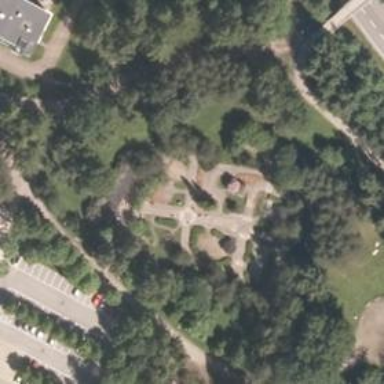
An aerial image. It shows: Playground area for leisure activities on the land.